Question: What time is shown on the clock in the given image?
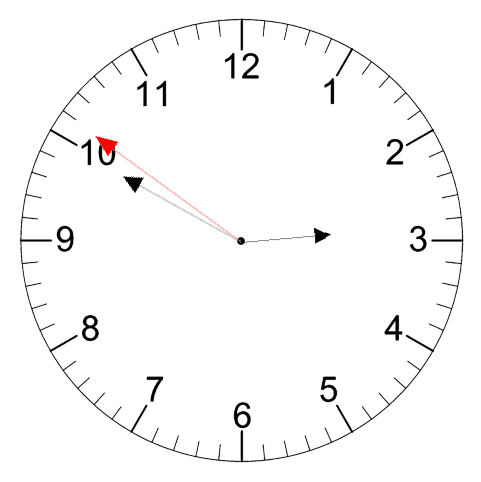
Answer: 02:49:51